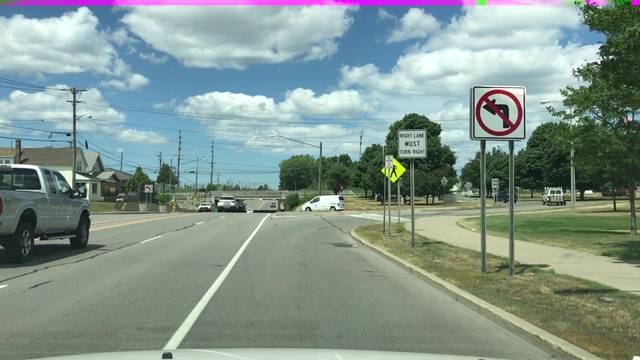
Region: United States
Coordinates: 42.902, -78.754